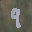
Label: 9